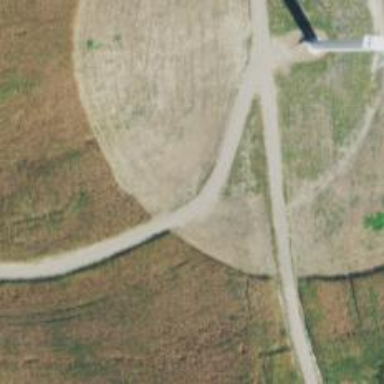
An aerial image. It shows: Road specifically designated for service vehicles within wind farm.